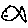
Label: fish